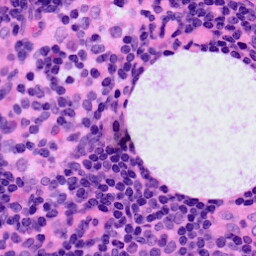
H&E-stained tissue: LymphNode